Field crop: maize
Growth stage: 2
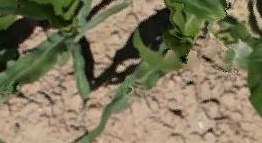
Species: maize